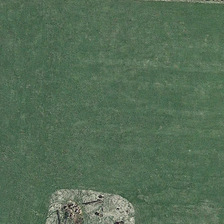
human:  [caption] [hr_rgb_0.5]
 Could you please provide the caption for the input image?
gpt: a small amount of trees were planted around the pasture .

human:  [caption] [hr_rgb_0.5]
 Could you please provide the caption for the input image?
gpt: there is a bare land in the green pasture .

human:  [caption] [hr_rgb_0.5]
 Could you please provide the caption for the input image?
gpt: there is a bare land in the green pasture .

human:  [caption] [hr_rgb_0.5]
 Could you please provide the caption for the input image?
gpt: a small amount of trees were planted around the pasture .

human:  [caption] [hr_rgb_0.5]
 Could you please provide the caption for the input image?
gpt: there is a bare land in the green pasture .